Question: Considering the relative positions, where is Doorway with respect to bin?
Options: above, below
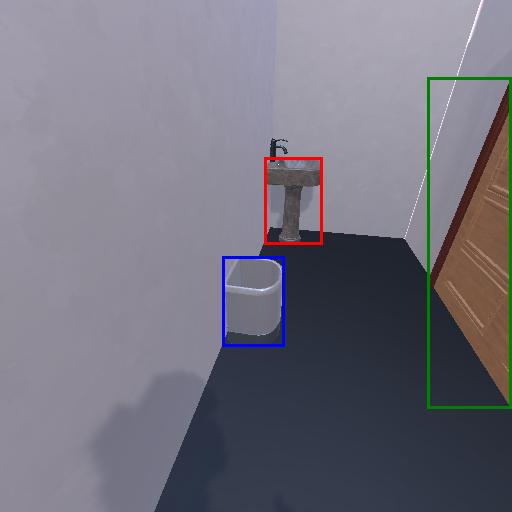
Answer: above